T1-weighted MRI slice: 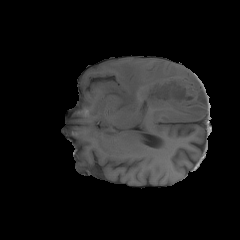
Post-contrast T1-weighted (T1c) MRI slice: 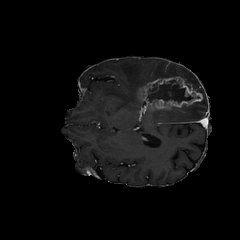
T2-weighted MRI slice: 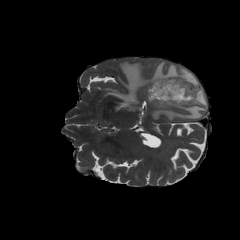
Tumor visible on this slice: yes